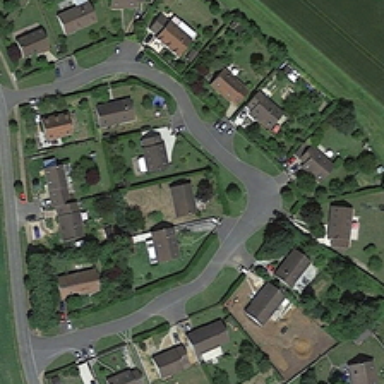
Some buildings and many green trees are in a medium residential area .